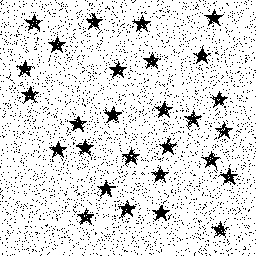
Squares: 0
Triangles: 0
Stars: 28
Total shapes: 28